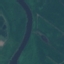
Land use / land cover: River